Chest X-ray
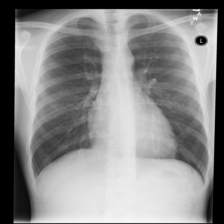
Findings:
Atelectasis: negative
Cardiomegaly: negative
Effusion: negative
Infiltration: negative
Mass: negative
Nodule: negative
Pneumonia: negative
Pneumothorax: negative
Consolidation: negative
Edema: negative
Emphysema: negative
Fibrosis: negative
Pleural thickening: negative
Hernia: negative